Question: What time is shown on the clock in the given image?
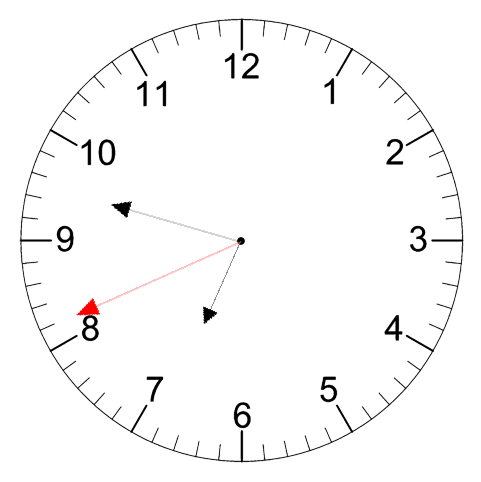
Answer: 06:47:41